Question: I want to show a 'logo UIView' always on top when the app running,
I know there is a way to do that,add same 'UIView' to every 'UIViewController',
but I think this is not the best way to do that.
when i have lot of pages,and modify the 'logo UIView',must modify it every page.
Did someone have better way to do this?
thanks.
look like this:

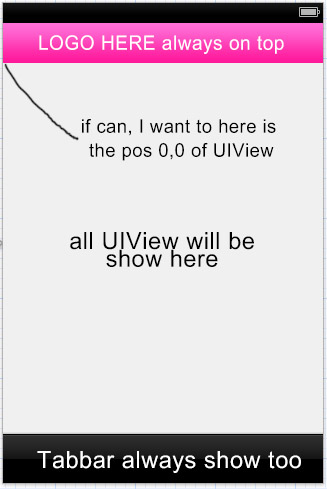
Answer: Since you only every have one window per app, and view's don't have levels, you have to make sure that view stays on top of the hierarchy, no matter what. One relatively easy way is to add it directly to the window above the rest of the interface (the navigation controller):
In 'applicationDidLaunch:'
'''
// After the main navigation controller or tab controller has been added
// either programmatically or in the xib:
UIImage *logo = [UIImage imageNamed:@"logo.png"];
UIImageView *logoView = [[UIImageView alloc] initWithImage:logo];
[self.window addSubview:logoView];
'''